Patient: sex M, age 66
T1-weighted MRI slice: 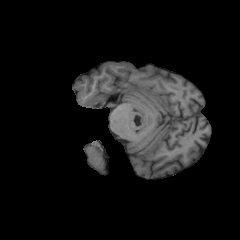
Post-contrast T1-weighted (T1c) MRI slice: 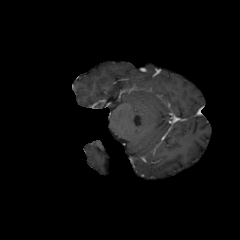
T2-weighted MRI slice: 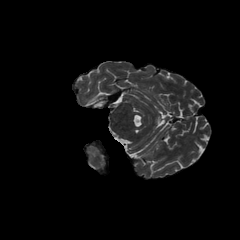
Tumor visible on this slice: no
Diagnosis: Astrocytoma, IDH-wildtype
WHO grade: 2